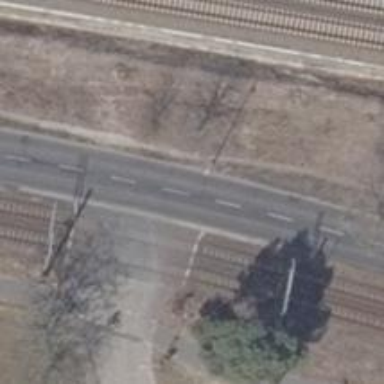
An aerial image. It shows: Tram level crossing on the railway.